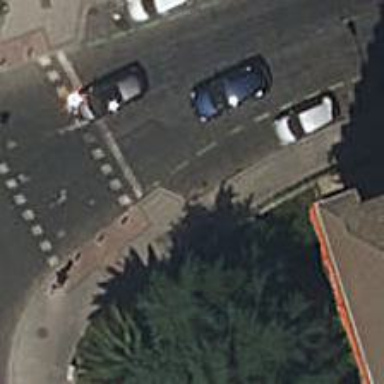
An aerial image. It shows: Road with traffic signals.